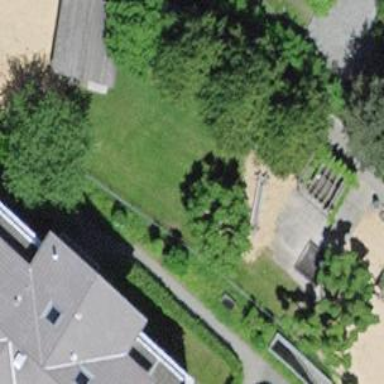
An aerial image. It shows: Playground area for leisure activities on the land.